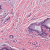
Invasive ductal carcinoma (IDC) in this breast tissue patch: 0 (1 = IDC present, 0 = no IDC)